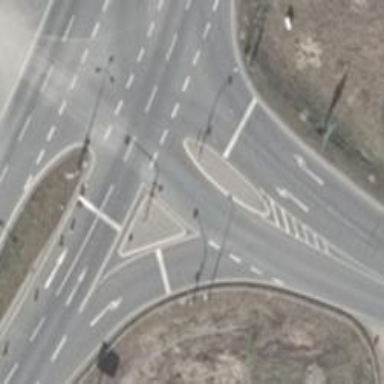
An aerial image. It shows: Road with traffic signals.